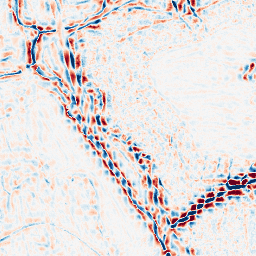
Category: wavelet
Decomposition family: wavelet_dwt
Decomposition parameters: wavelet: coif2
level: 3
Upsampling method: regularized
Upsampling parameters: scale: 4
lambda_reg: 0.001
Upsampling scale: 4